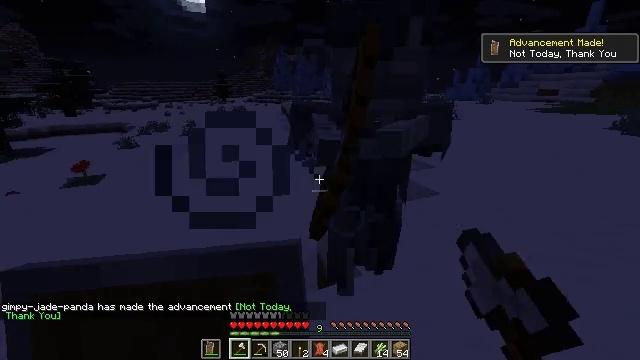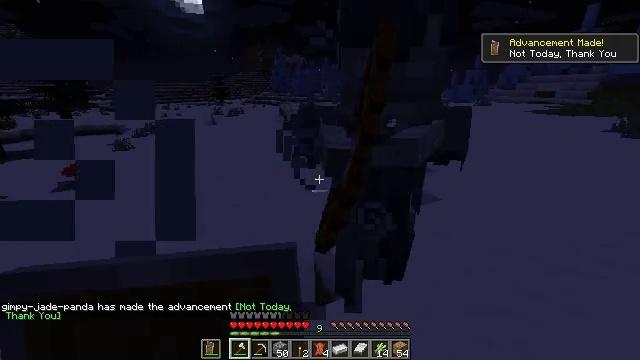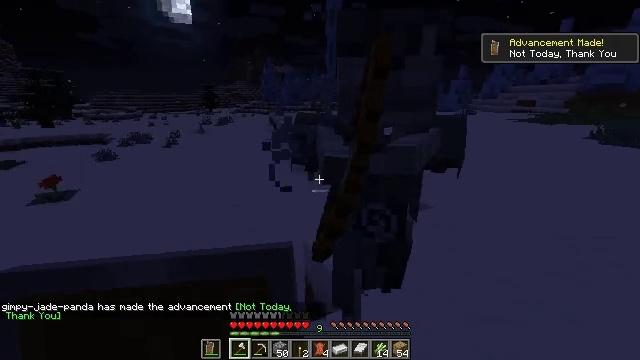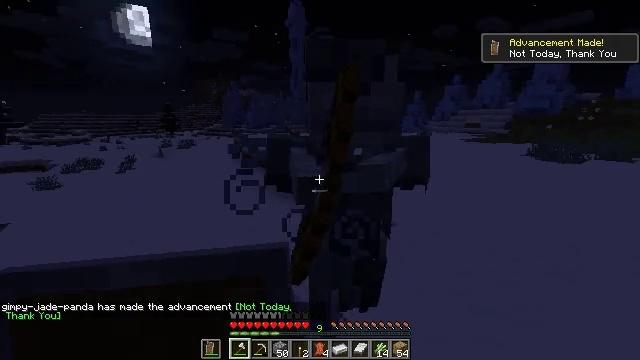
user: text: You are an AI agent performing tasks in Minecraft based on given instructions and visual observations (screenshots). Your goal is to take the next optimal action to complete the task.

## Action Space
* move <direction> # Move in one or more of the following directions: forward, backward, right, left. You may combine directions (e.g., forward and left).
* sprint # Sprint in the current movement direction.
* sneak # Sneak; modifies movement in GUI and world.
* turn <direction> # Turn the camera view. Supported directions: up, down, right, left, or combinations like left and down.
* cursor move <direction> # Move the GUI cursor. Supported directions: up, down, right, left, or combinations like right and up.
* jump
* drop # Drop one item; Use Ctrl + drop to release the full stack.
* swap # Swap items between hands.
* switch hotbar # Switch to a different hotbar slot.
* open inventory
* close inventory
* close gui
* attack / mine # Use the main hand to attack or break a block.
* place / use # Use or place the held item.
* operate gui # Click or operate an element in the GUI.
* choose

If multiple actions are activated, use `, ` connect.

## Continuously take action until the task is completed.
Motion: motion action
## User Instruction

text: Fight the stray.
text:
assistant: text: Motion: attack / mine
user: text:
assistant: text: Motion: turn right and up
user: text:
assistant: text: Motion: turn right and up
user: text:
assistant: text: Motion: no_op